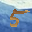
Label: 5